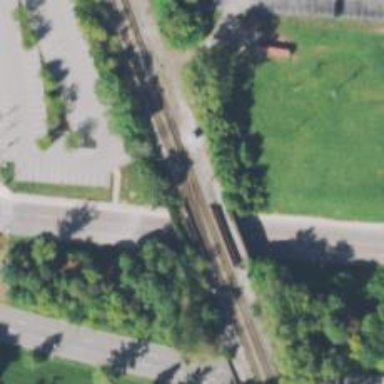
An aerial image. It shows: Railway tracks on embankment.